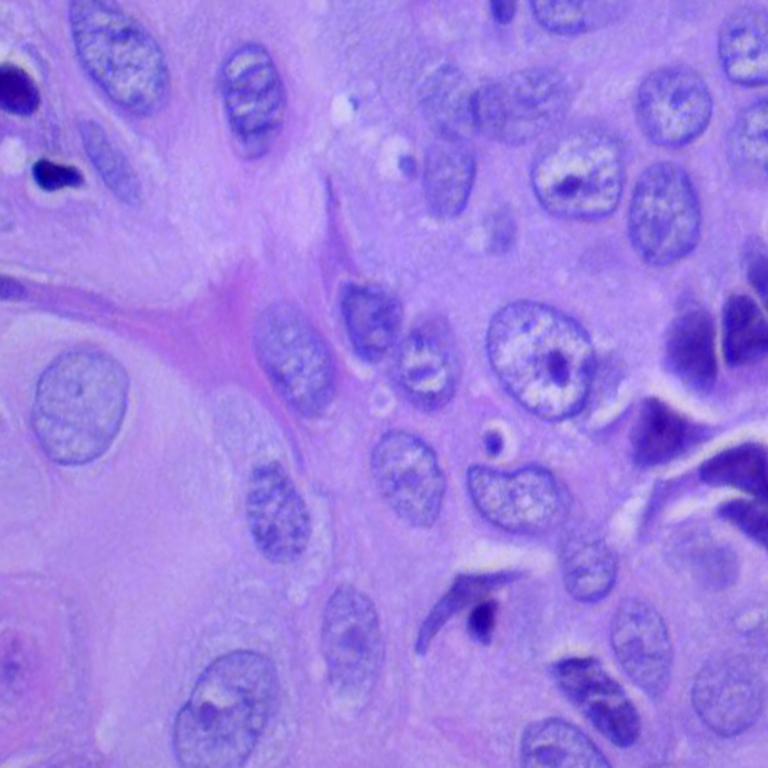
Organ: lung
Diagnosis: squamous carcinomas